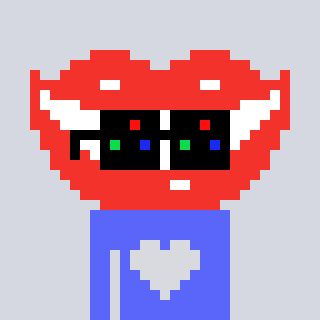
a pixel art character with square black sunglasses, a smile-shaped head and a purple-colored body on a cool background